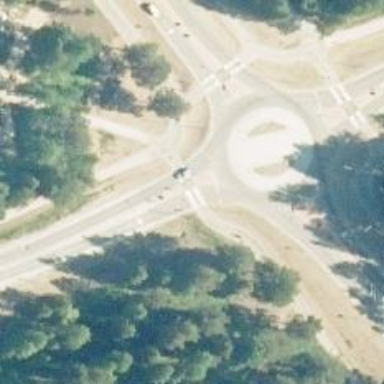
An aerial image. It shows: Asphalt path on traffic island.